Question:
I need to move an object on track when obj getting into track, but at the same time, it could easily pass under it.
I don't know how it called. And I'm looking for name of this procedure.
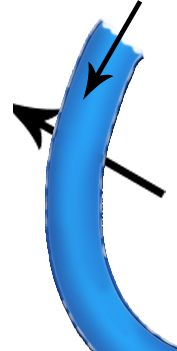
Answer: From what I know there is no simple way of making one object collide with another and later to suppress this behavior.
I suggest re-creating this part of a track with categoryBits, maskBits set accordingly (or isSensor=true flag to turn off the collisions with this object) when the vehicle changes its virtual altitude.
<URL>